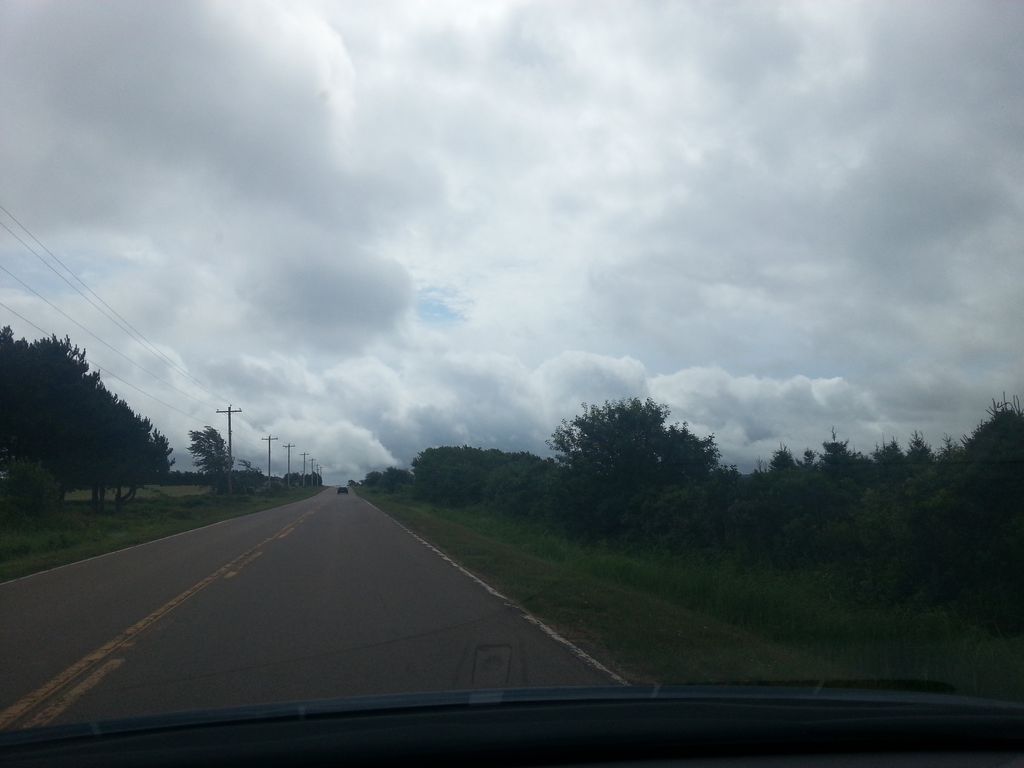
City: charlottetown